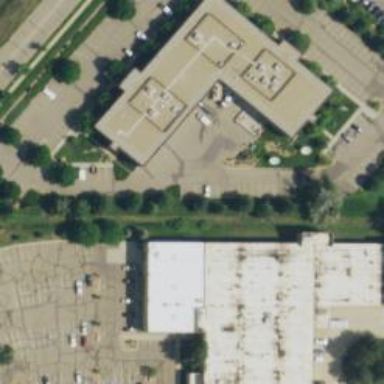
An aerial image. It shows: Office building.